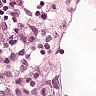
Metastatic tissue present: yes